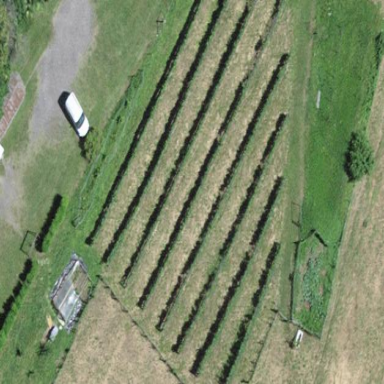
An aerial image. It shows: Beautiful vineyard in the countryside.